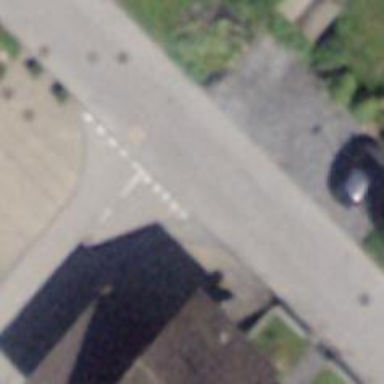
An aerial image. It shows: Residential road with asphalt surface and no sidewalk.